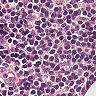
Metastatic tissue present: no